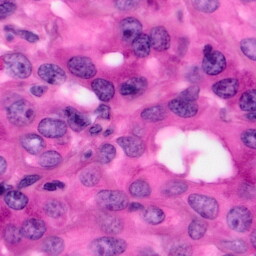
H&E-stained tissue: Pancreatic